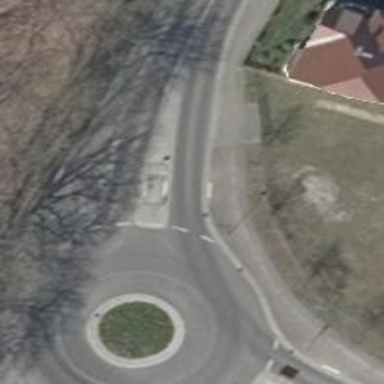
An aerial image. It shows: Secondary road with asphalt surface.